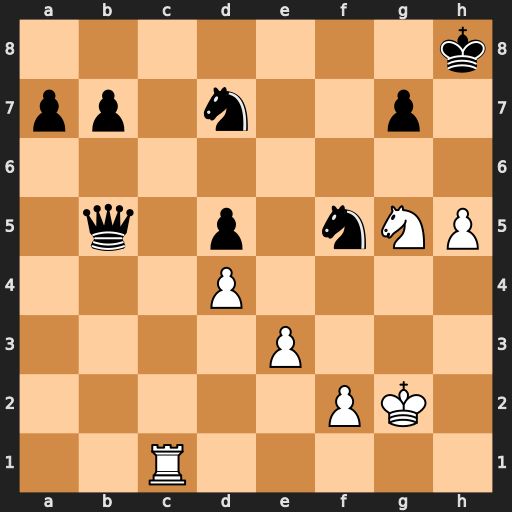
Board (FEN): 7k/pp1n2p1/8/1q1p1nNP/3P4/4P3/5PK1/2R5
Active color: w
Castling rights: -
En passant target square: -
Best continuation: Rc8+ Nf8 Rxf8#